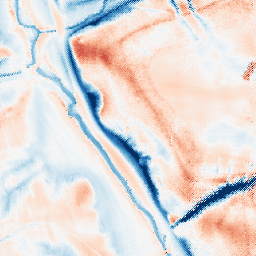
Category: classical
Decomposition family: gaussian_anisotropic
Decomposition parameters: sigma_x: 10
sigma_y: 10
Upsampling method: regularized
Upsampling parameters: scale: 4
lambda_reg: 0.1
Upsampling scale: 4